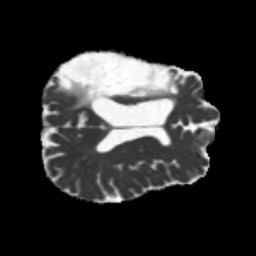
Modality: MD
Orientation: axial
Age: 54
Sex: male
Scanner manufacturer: siemens
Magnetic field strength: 3 T
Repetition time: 5.25 s
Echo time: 0.08 s